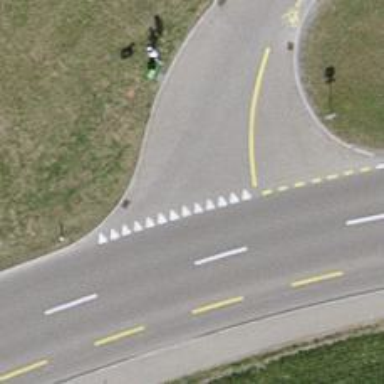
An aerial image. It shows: Unclassified road with asphalt surface and opposite cycleway.